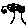
Label: tree